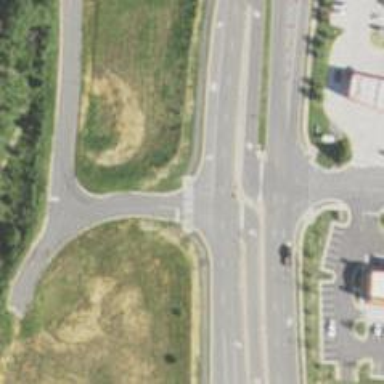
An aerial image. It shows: Secondary link road with asphalt surface.